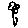
Label: flower